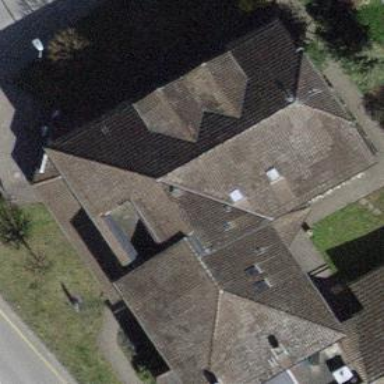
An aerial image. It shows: Building with tiled roof.